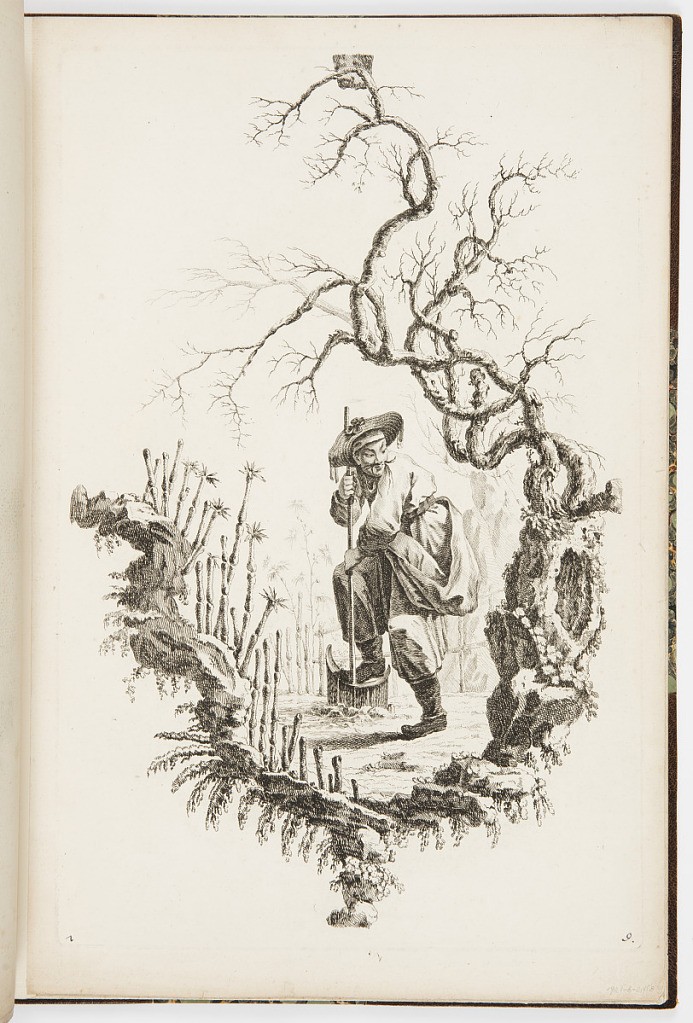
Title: Man in a Winter Landscape
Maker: Jean-Baptiste Pillement, French, 1728–1808
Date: mid- 18th–late 18th century
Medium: Etching on laid paper
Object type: Bound print
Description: A chinoiserie-style print from a series of allegorical representations of the twelve months of the year, depicting February.  A man stands in the middle of a winter landscape, possibly shovelling snow. There is a railing behind him with a large rock formation in the background. The scene is framed by trees, plants and rocks. The plate is numbered.